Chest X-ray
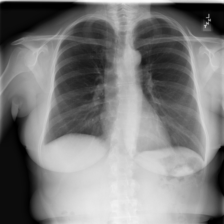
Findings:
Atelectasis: negative
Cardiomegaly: negative
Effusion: negative
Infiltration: negative
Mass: negative
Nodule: negative
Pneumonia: negative
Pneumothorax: negative
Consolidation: negative
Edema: negative
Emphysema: negative
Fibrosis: negative
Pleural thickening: negative
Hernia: negative